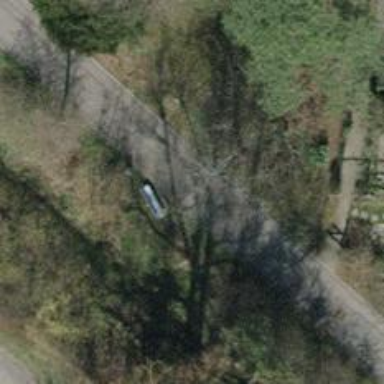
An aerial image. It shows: Bench for seating.